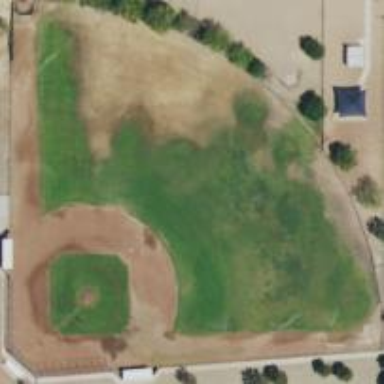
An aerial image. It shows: Baseball pitch for leisure land activities.